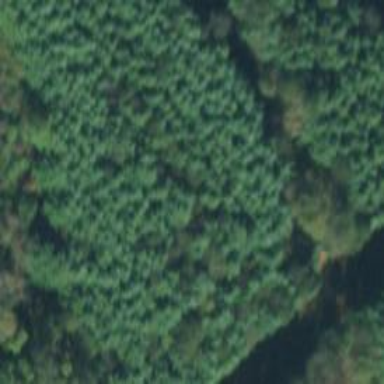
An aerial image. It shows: Plant nursery filled with trees.